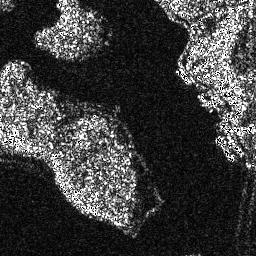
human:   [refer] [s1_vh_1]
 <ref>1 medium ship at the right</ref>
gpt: <box>[[83, 51, 91, 62, 0]]</box>